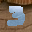
Label: 3